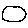
Label: circle